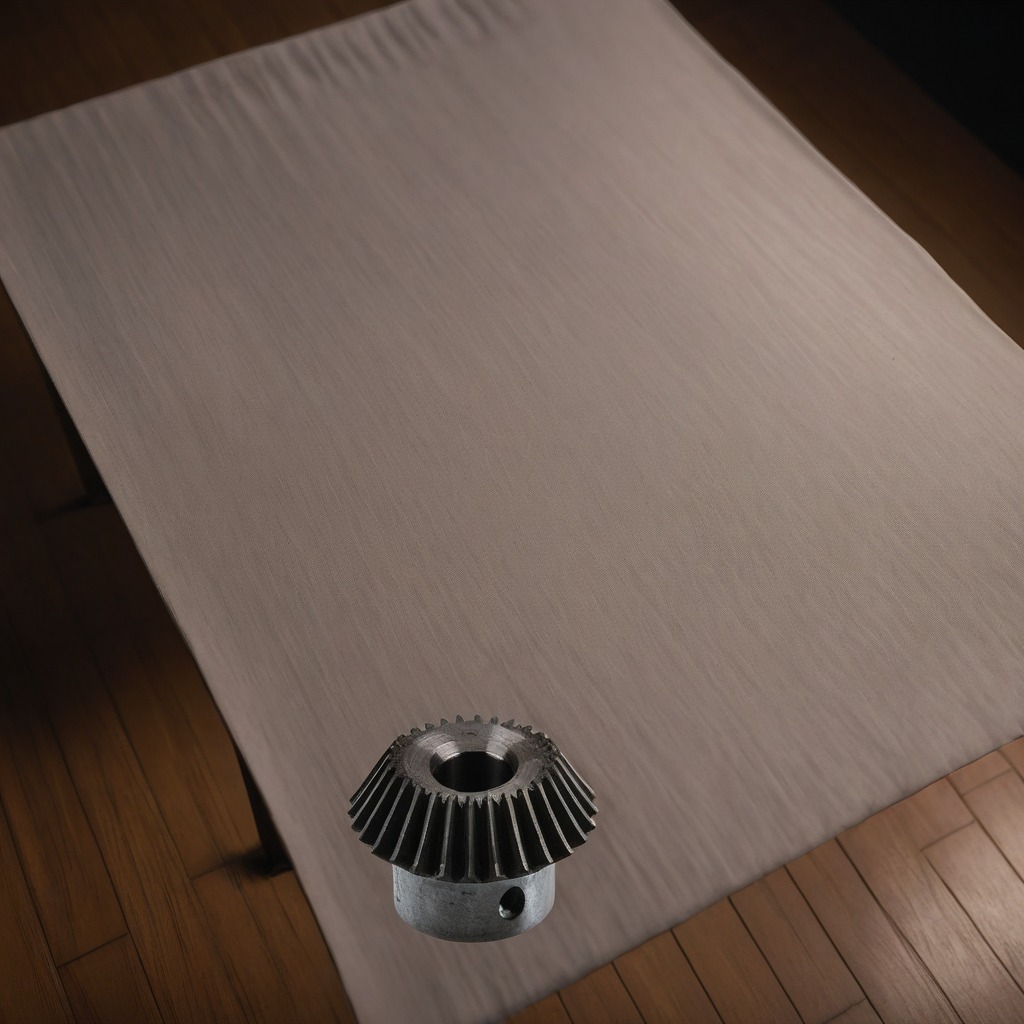
A steel gear with teeth is lying on a wooden table.